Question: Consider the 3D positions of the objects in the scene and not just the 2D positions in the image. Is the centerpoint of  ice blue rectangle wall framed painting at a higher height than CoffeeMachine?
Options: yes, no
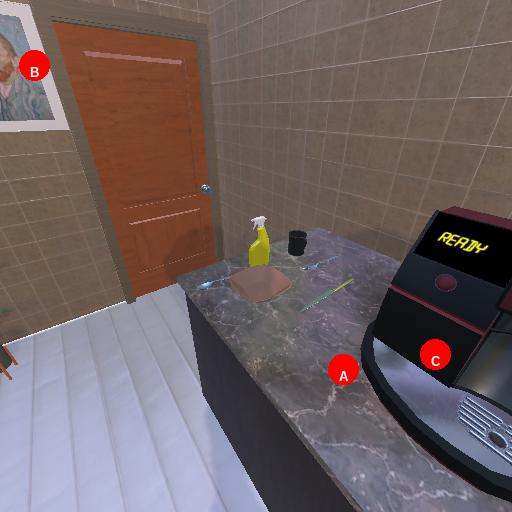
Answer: yes